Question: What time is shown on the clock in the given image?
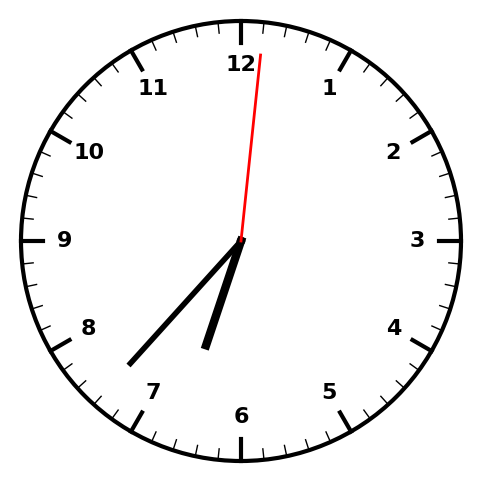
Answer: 06:37:01